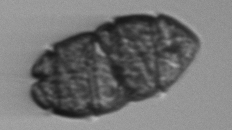
Label: Margalefidinium